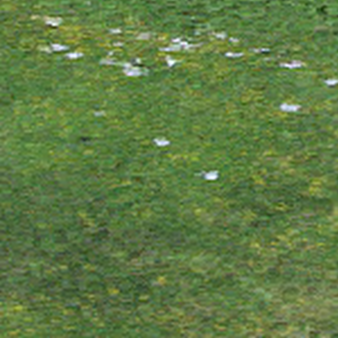
Label: other